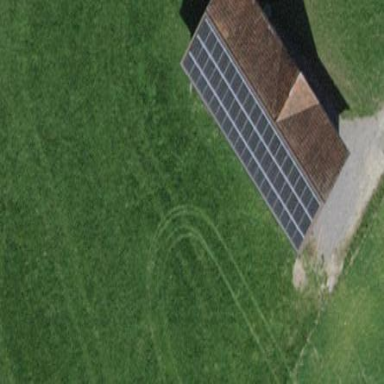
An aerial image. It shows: Solar power generator.